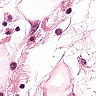
Metastatic tissue present: no